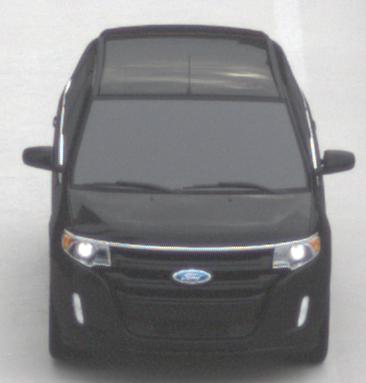
Make: Ford
Model: Edge
Detailed model: Gen. 1 Facelift
Model produced from: 2010
Model produced until: 2015
Doors: 5
Color: black
Road condition: dry road
Daytime: morning or afternoon
Contrast: low contrast